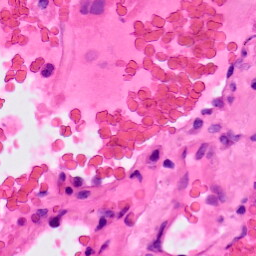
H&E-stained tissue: Lung